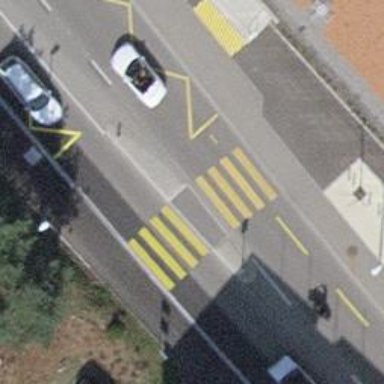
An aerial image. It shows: Marked zebra crossing with pedestrian island.